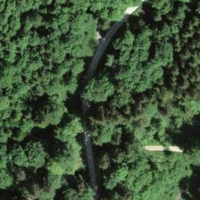
EUNIS habitat code: 44
Species observed at this site:
Musca autumnalis
Allium ursinum
Syrphus ribesii
Araschnia levana
Aruncus dioicus
Limax cinereoniger
Volucella inanis